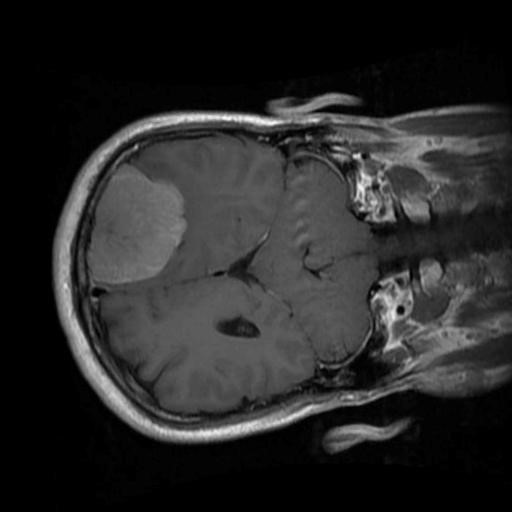
Label: brain_menin